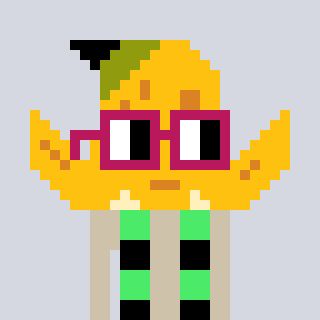
a pixel art character with square dark red glasses, a banana-shaped head and a bege-colored body on a cool background